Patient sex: M
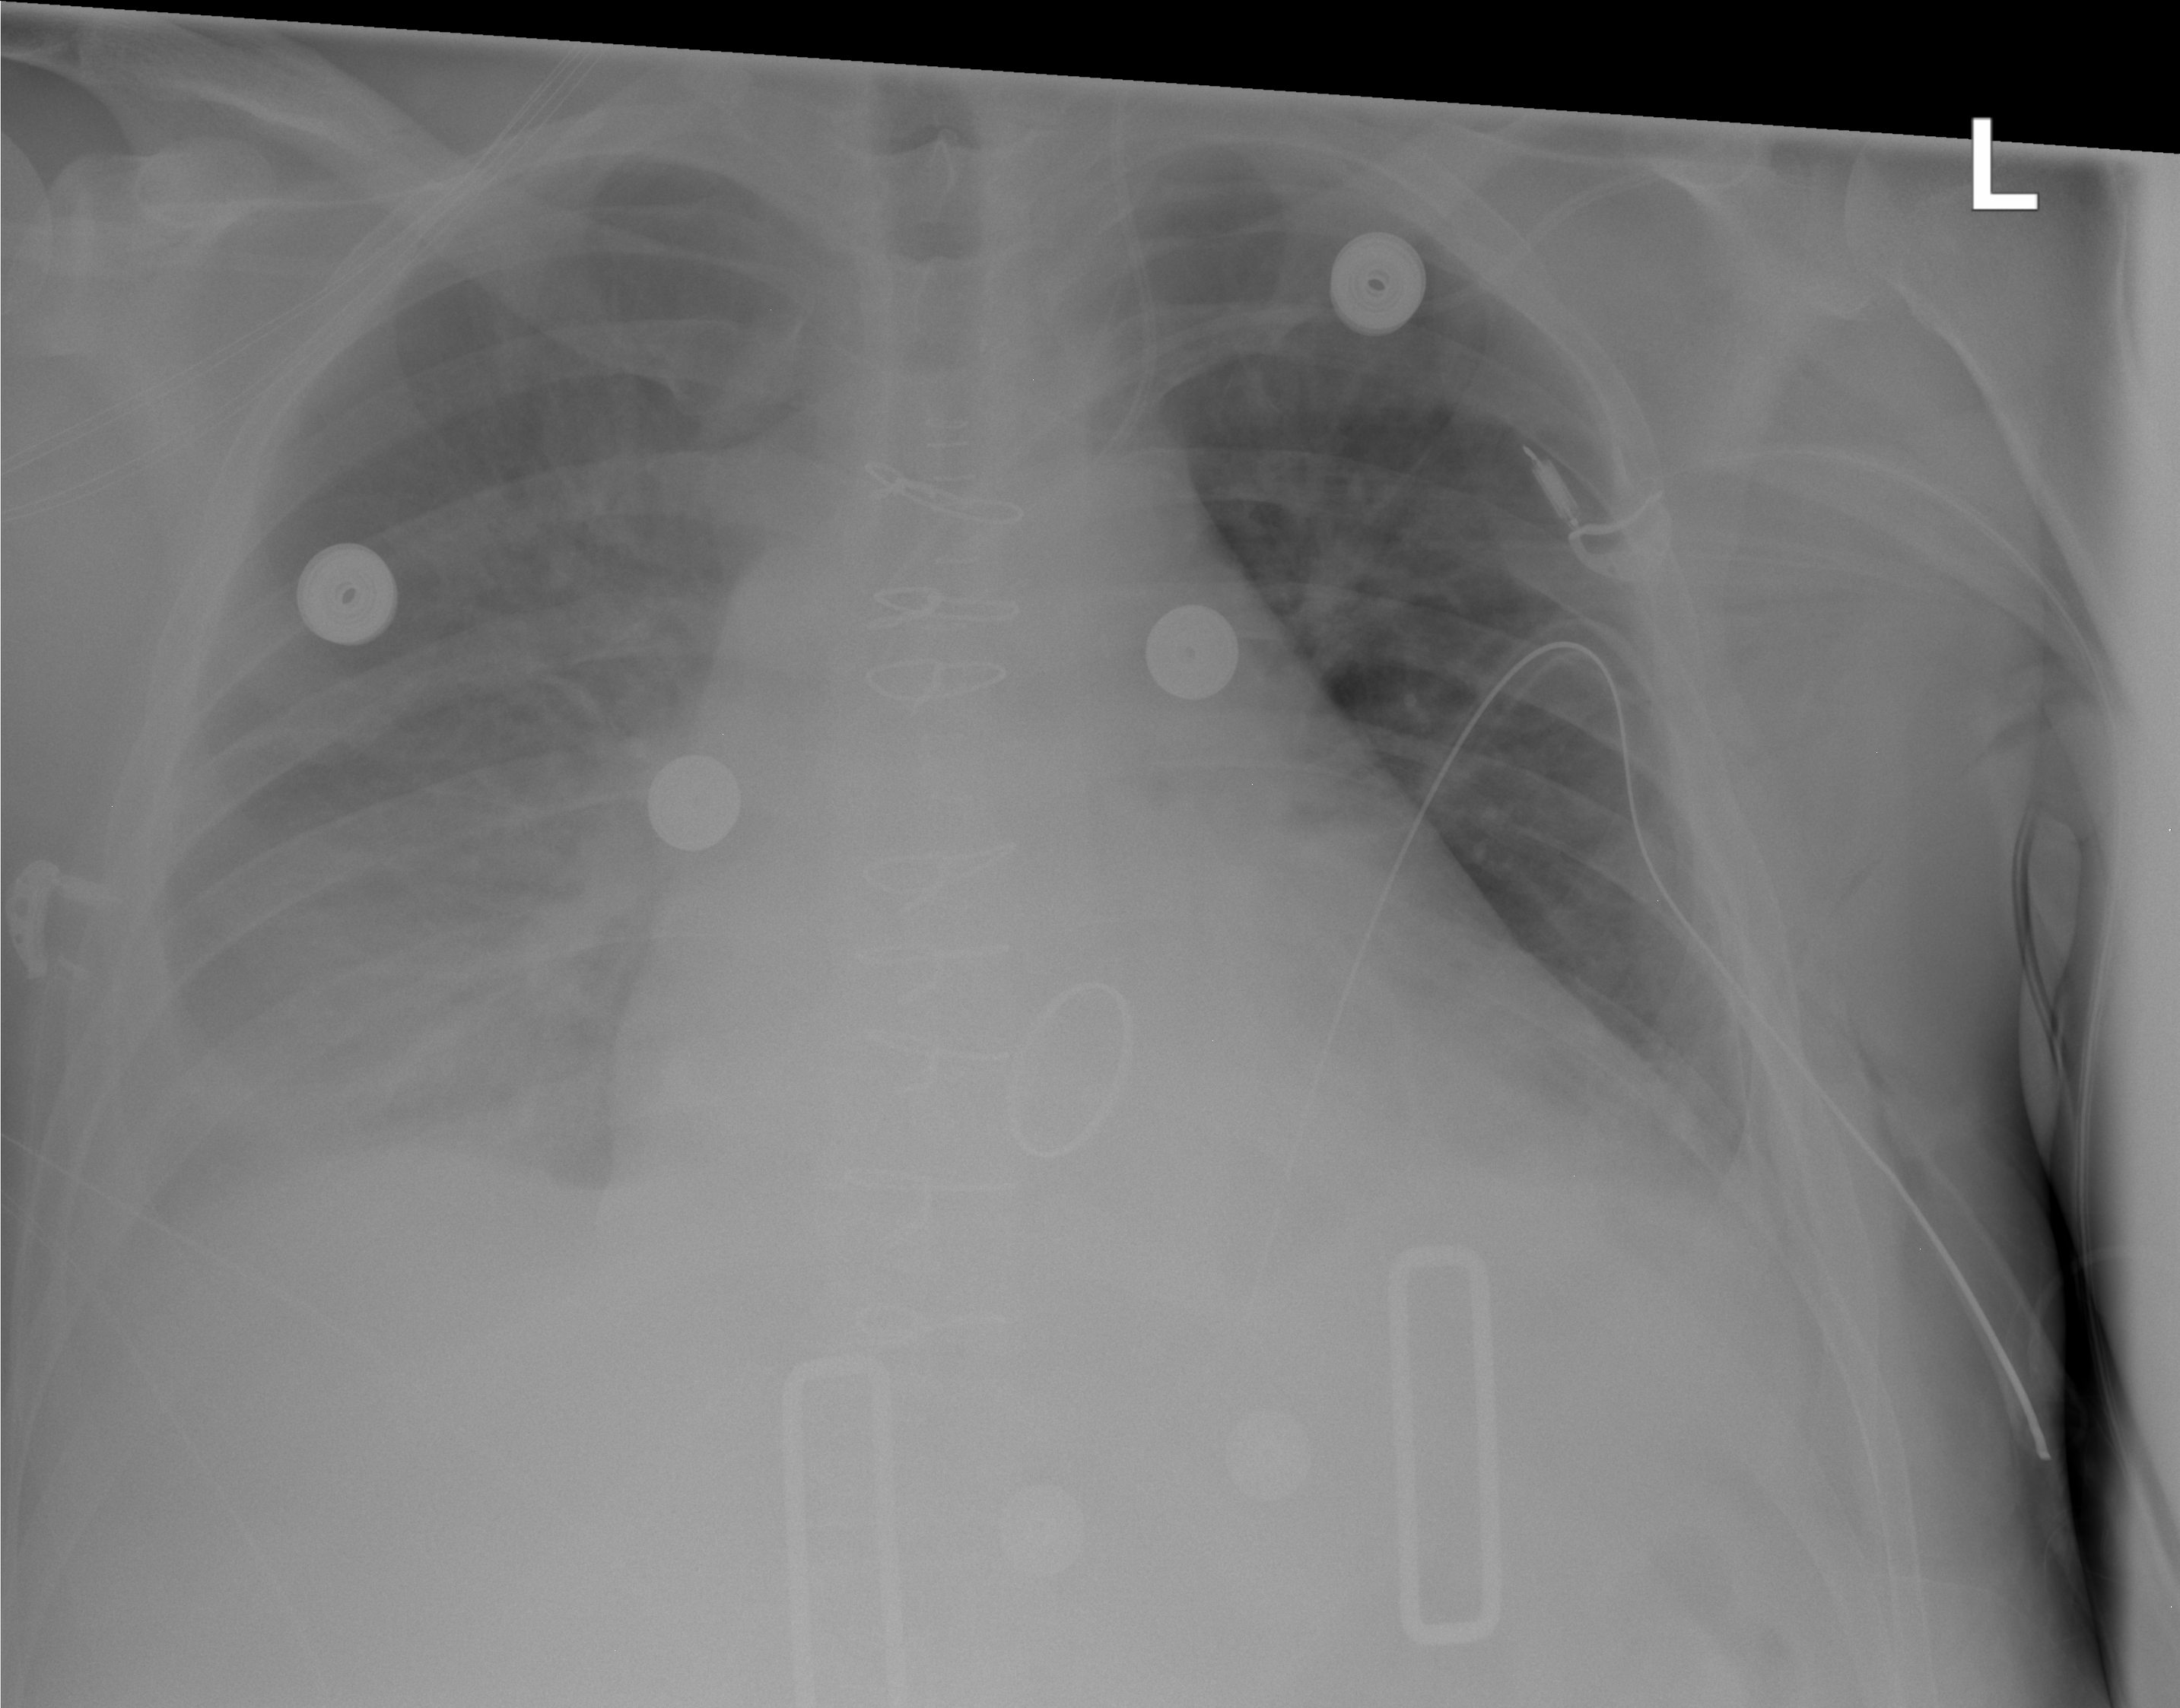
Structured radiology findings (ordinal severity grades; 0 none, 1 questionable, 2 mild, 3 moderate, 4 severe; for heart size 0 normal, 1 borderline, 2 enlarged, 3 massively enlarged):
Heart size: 2
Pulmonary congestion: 2
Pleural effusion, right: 2
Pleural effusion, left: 1
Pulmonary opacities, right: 2
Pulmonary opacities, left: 1
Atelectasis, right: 2
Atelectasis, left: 1